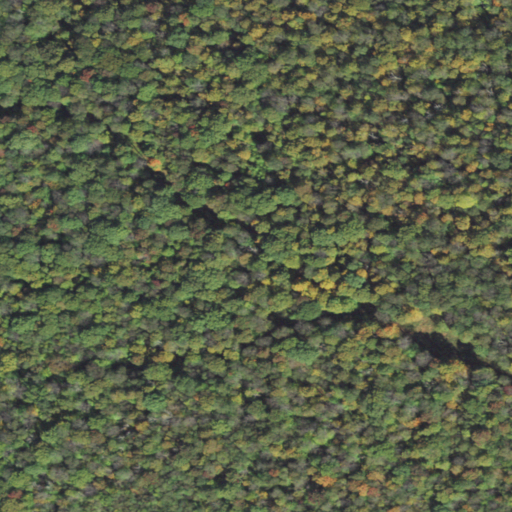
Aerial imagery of mountain in Pennsylvania named Stein Mountain containing only deciduous forest